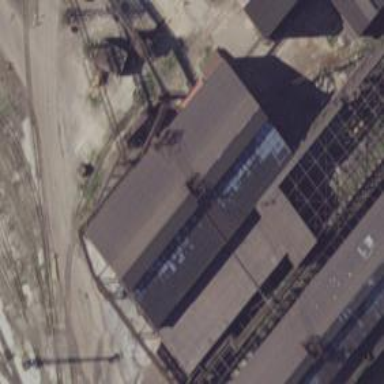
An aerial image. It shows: Industrial building.